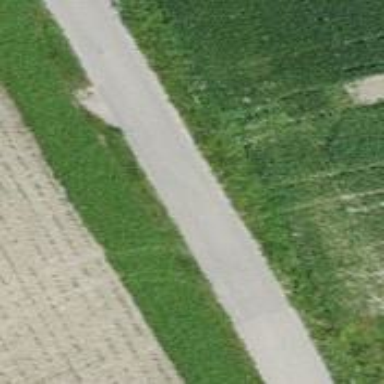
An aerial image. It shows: Unpaved track with grade2 tracktype.